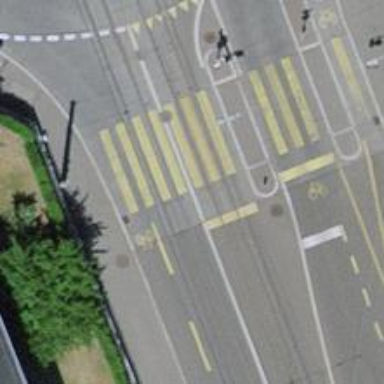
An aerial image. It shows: Tram crossing on the railway.